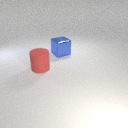
large red rubber cylinder in front of large blue metal cube